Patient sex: M
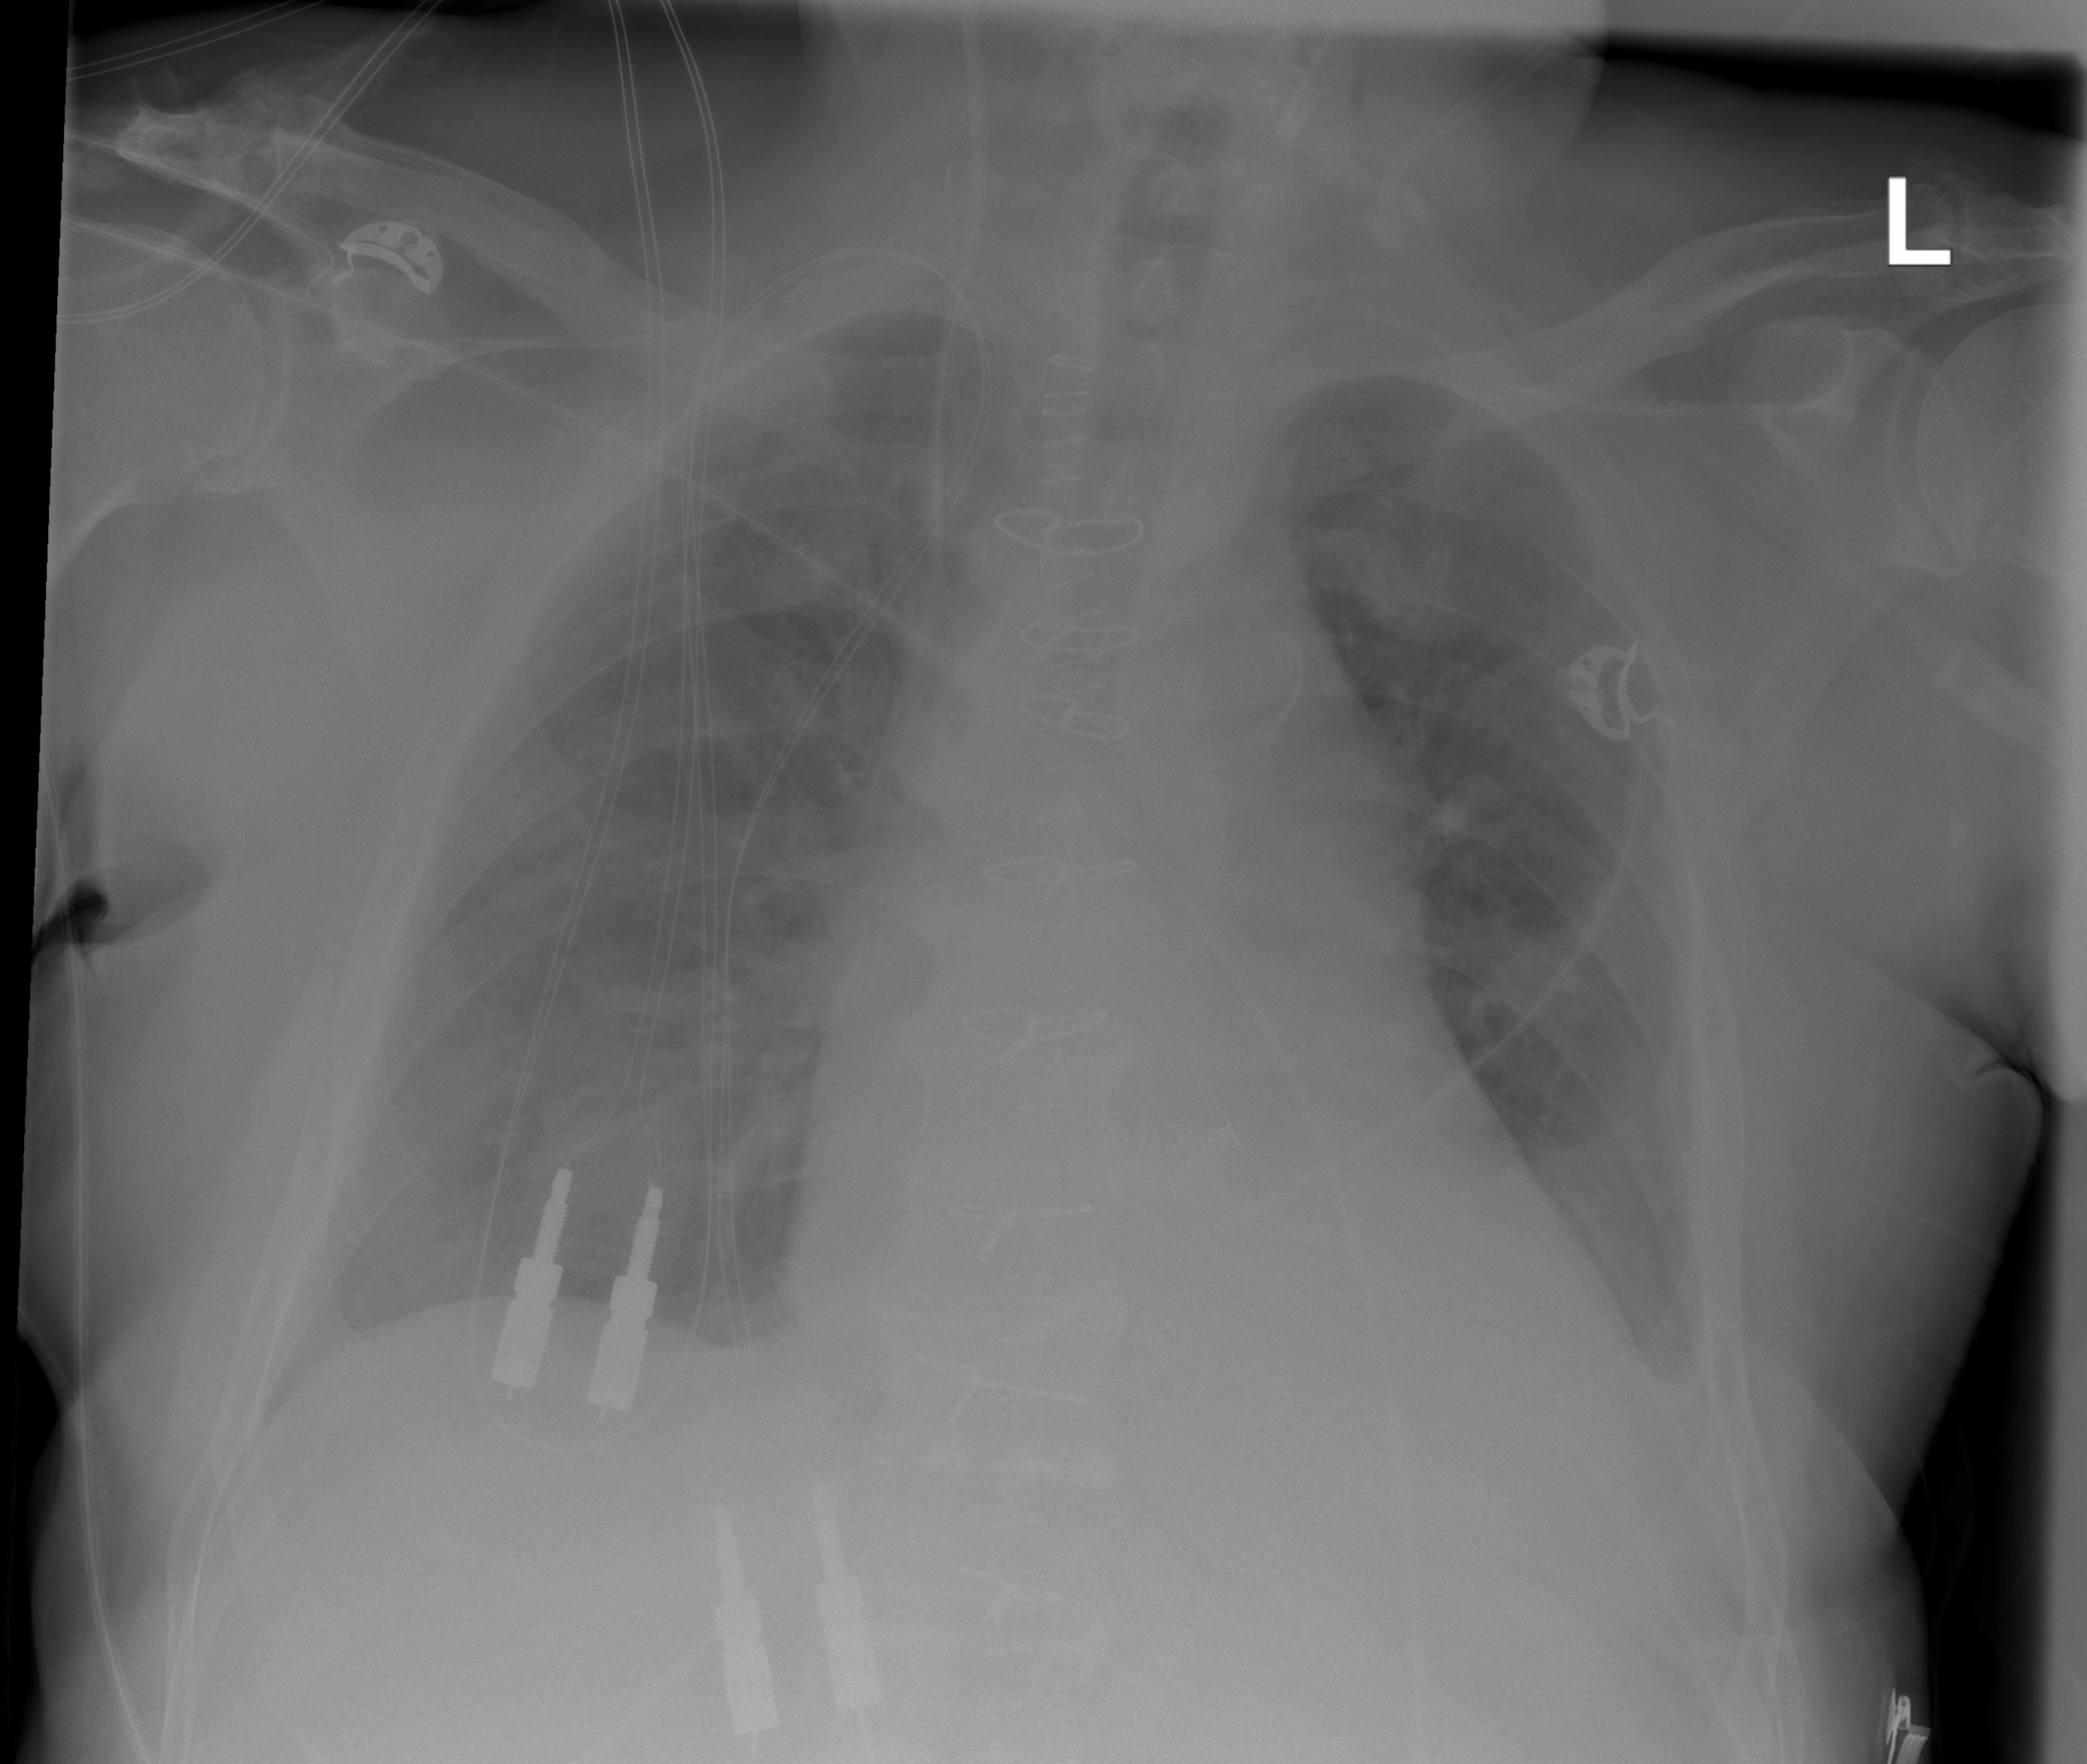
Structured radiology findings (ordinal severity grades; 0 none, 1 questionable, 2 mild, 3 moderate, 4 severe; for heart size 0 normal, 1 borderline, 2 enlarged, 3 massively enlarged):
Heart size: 1
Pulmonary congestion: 0
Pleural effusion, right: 2
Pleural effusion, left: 2
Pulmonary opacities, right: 0
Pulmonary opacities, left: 0
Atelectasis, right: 2
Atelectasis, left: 2